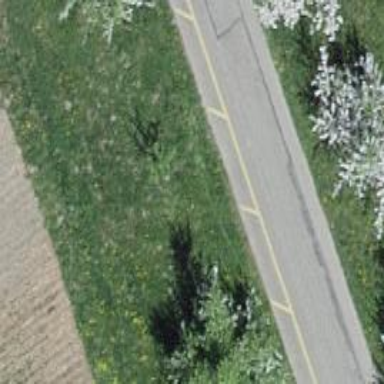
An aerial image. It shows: Avenue lined with broadleaved deciduous trees.